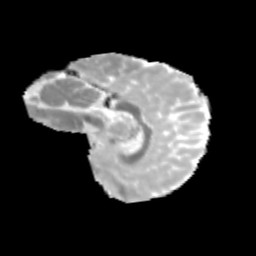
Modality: MD
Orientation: sagittal
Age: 10
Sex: male
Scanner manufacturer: siemens
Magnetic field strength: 3 T
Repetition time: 3.8 s
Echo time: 0.07 s